Question: I'm trying to use 'DateTime.ParseExact', but I keep getting an error thrown back
> String was not recognized as a valid DateTime.
Looking at the screenshot below, I've stored my item in the 'dateToParse' variable (just for reference purposes).
but at the bottom, where I'm trying to set the 'Date', it doesn't want to play nicely.
'''
Date = DateTime.ParseExact(rawDescription[4], "MM'/'dd'/'yyyy", null)
'''
I also tried it without the single quotes and with a specified culture
'''
Date = DateTime.ParseExact(rawDescription[4], "MM/dd/yyyy", CultureInfo.InvariantCulture)
'''

Any idea what's going wrong?
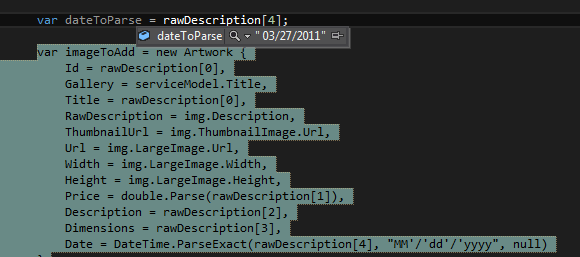
Answer: 'var dateToParse = rawDescription[4];' is showing a space before the first character. Adding a call to 'Trim' will fix the issue.
'''
Date = DateTime.ParseExact(rawDescription[4].Trim(), "MM'/'dd'/'yyyy", CultureInfo.InvariantCulture)
'''